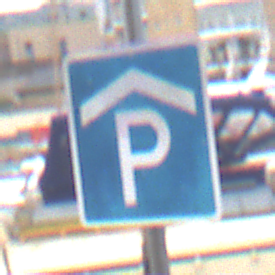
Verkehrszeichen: Parkhaus
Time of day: MorningAfternoon
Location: Outdoor (Urban)
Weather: Overcast
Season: NotSpecified
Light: Natural